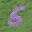
Label: 5